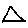
Label: triangle